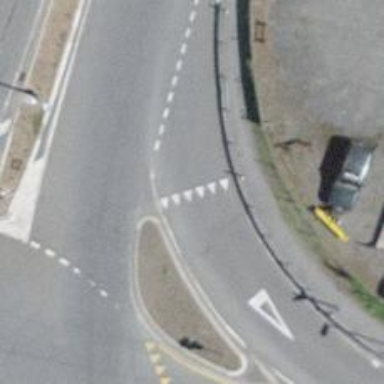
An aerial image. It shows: Road with "give way" sign.